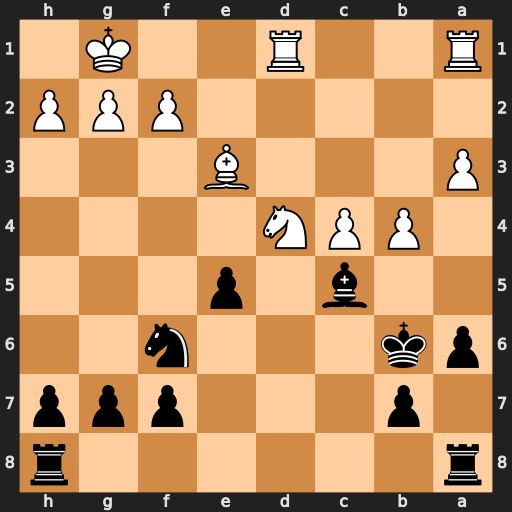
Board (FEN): r6r/1p3ppp/pk3n2/2b1p3/1PPN4/P3B3/5PPP/R2R2K1
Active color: b
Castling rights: -
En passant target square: -
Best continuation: Bxd4 Bxd4+ exd4